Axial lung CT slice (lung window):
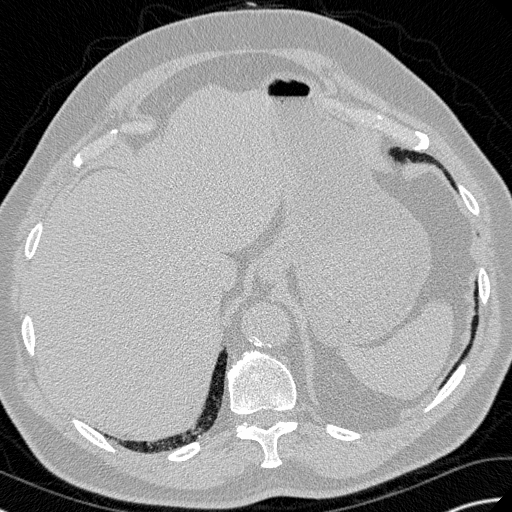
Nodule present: no